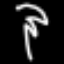
Label: palm tree